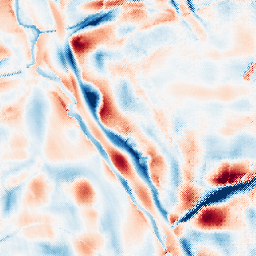
Category: wavelet
Decomposition family: wavelet_biorthogonal
Decomposition parameters: wavelet: bior4.4
level: 5
Upsampling method: regularized
Upsampling parameters: scale: 4
lambda_reg: 0.1
Upsampling scale: 4